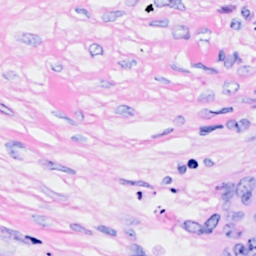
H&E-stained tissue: Breast